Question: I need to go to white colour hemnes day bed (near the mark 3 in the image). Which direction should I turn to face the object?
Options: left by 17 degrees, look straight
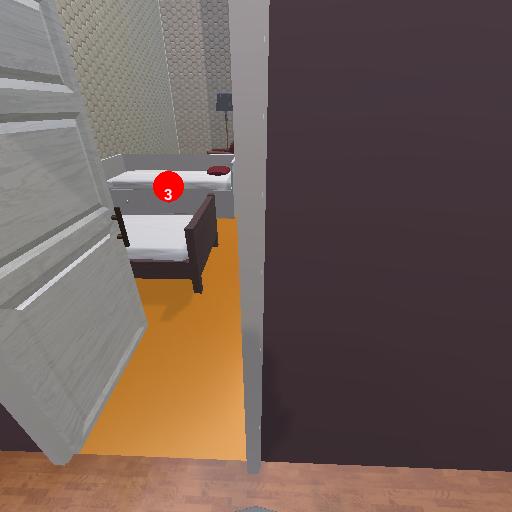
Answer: left by 17 degrees